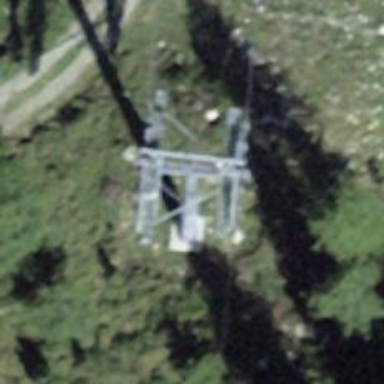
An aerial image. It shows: Pylon used for aerialway.